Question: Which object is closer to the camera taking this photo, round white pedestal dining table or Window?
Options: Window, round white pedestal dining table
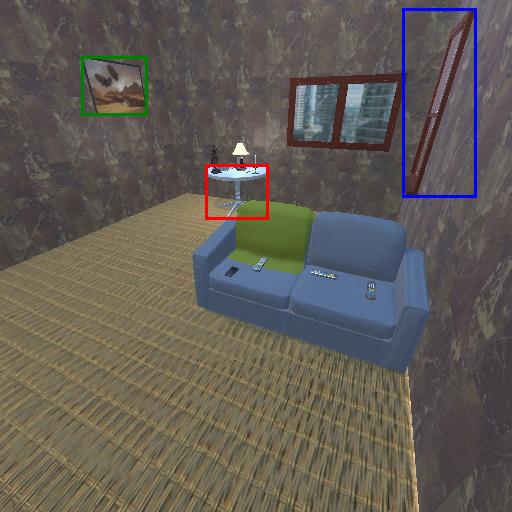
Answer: Window